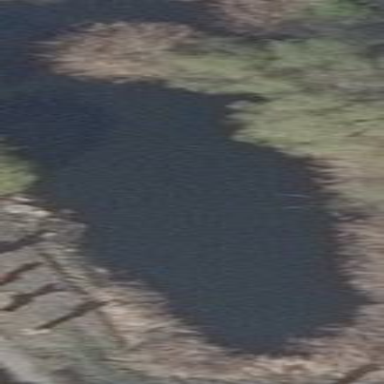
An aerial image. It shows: Pond surrounded by natural water.